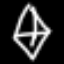
Label: diamond